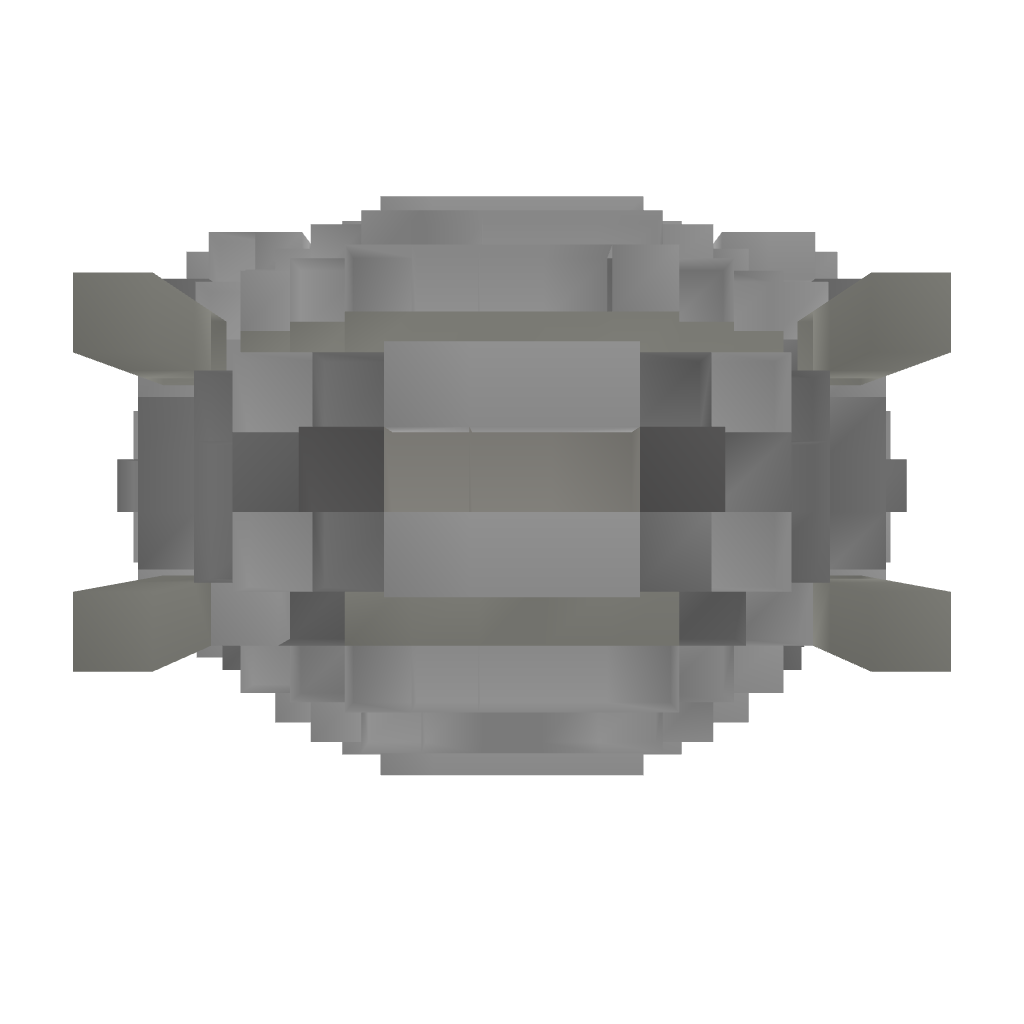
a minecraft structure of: Working Air Warship - Destroyer Mk II with advanced armor and extended range cannons